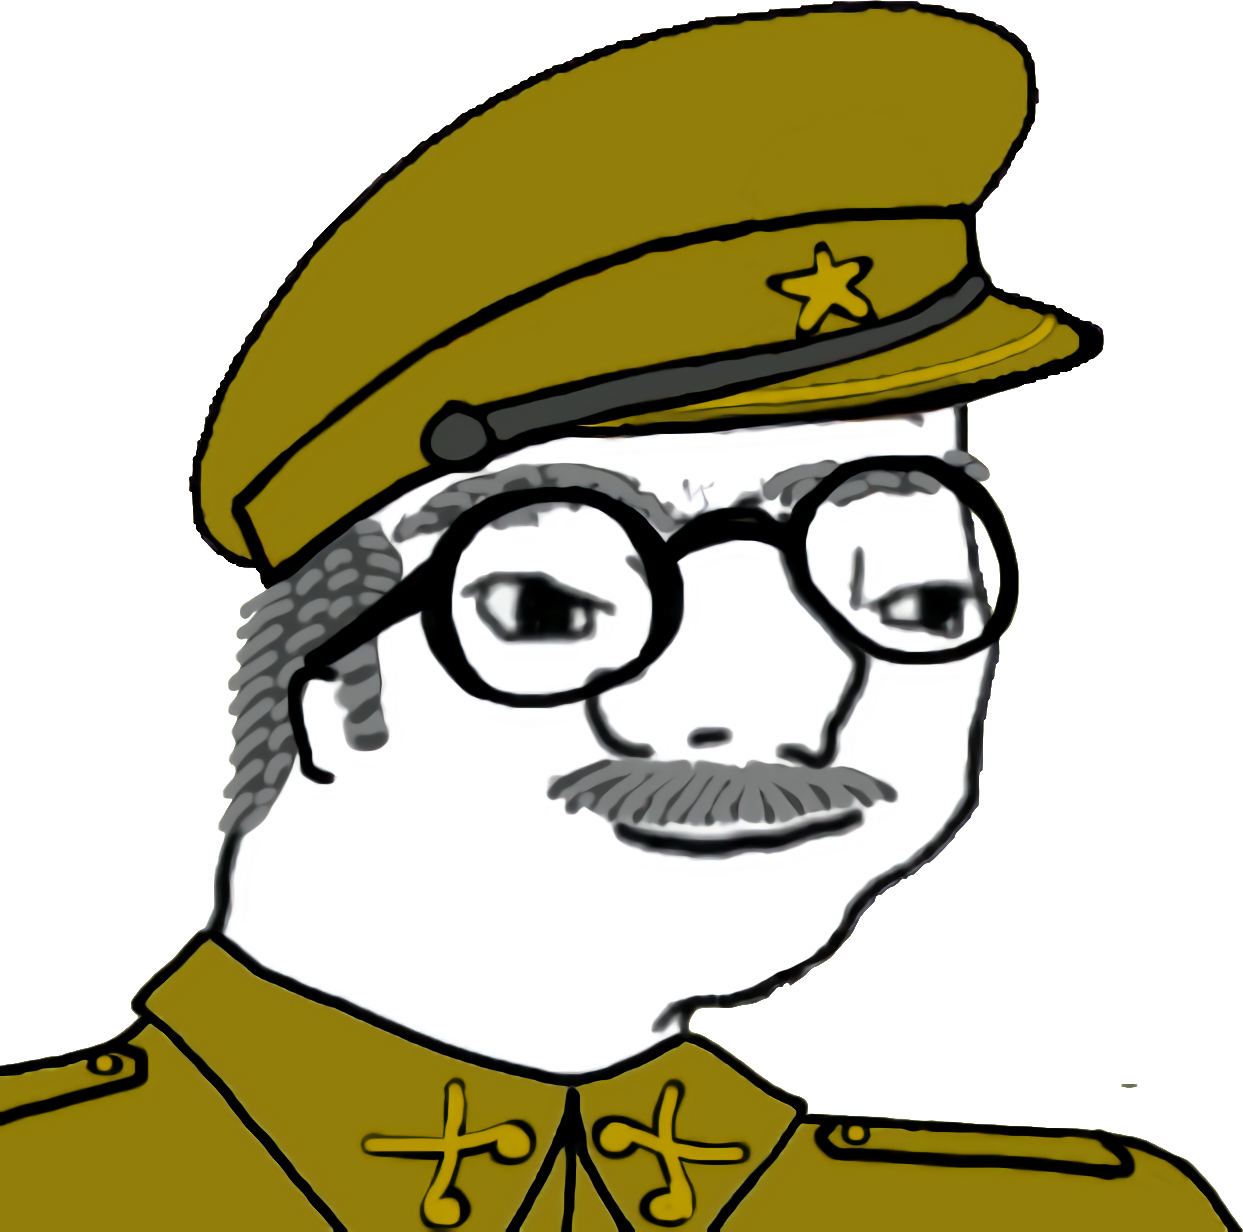
Label: 5_Boomer